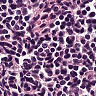
Metastatic tissue present: no